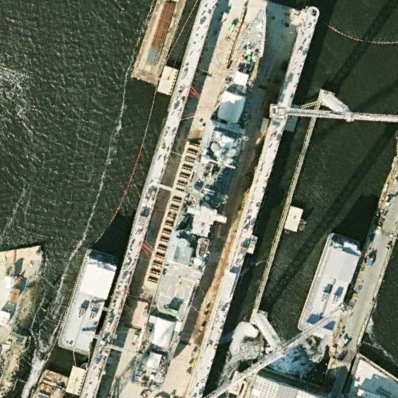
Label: cruiser